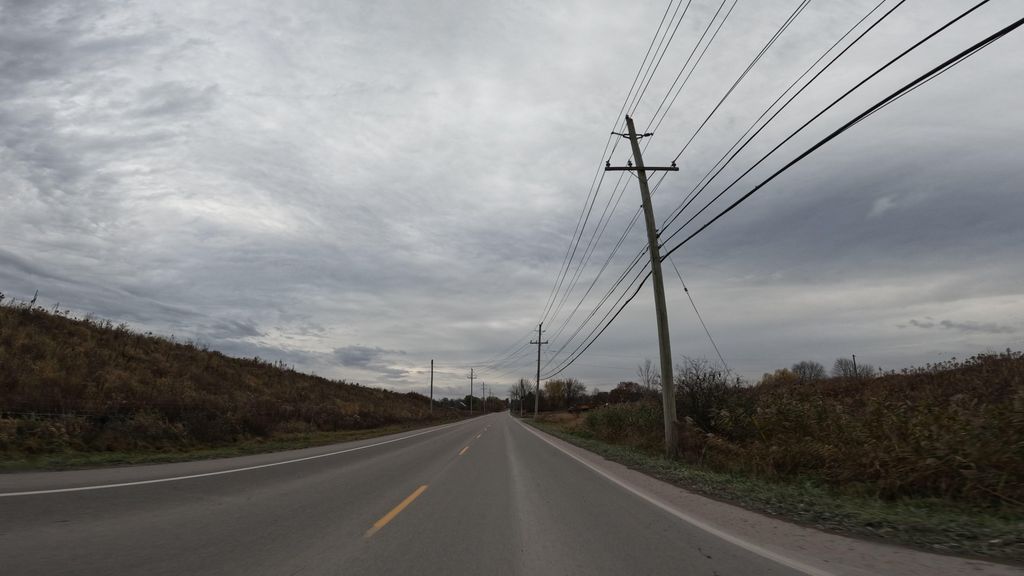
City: hamilton